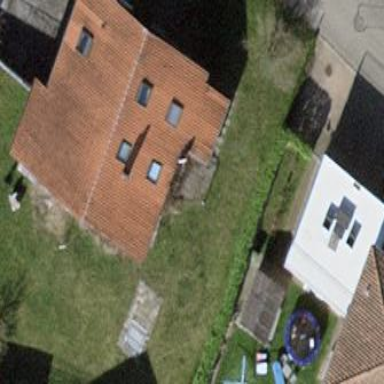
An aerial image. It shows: Simple house.